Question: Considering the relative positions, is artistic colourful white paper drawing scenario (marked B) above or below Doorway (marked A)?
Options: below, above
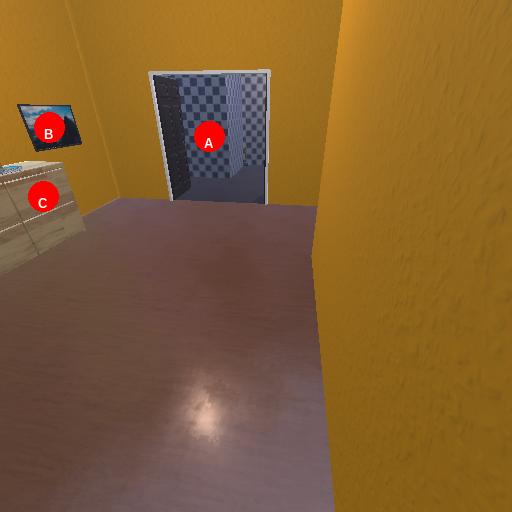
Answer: below